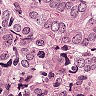
Metastatic tissue present: yes